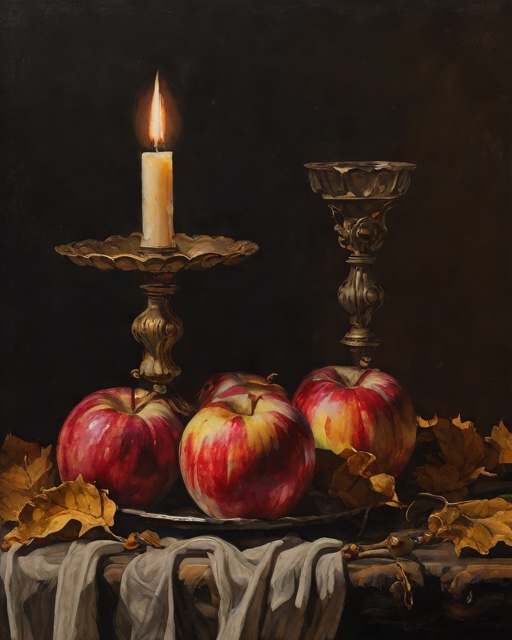
Category: Halloween